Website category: university
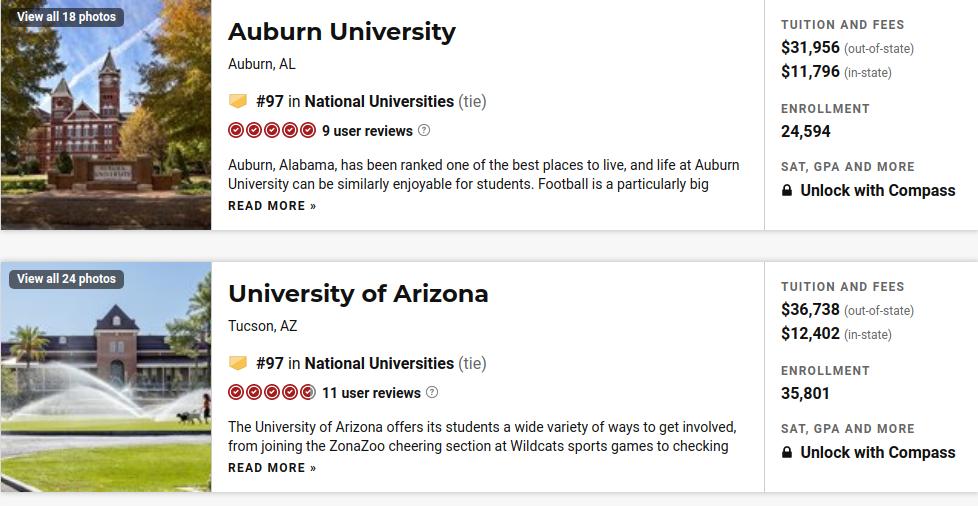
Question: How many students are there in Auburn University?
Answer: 24,594

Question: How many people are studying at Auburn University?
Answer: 24,594

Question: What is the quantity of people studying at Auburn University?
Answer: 24,594

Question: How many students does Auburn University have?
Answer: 24,594

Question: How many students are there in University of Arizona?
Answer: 35,801

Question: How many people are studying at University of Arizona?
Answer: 35,801

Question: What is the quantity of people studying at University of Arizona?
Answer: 35,801

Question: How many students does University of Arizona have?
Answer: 35,801

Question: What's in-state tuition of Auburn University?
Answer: $11,796

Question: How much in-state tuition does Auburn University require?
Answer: $11,796

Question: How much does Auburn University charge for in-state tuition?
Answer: $11,796

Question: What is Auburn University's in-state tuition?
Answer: $11,796

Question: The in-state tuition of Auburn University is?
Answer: $11,796

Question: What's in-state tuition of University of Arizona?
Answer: $12,402

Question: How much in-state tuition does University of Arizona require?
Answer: $12,402

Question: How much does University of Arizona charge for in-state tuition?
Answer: $12,402

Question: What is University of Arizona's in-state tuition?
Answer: $12,402

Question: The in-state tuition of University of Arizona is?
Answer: $12,402

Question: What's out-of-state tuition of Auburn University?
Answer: $31,956

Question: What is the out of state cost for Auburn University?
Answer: $31,956

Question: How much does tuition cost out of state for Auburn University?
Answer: $31,956

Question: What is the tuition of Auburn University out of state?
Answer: $31,956

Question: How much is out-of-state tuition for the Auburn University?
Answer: $31,956

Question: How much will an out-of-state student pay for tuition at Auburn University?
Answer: $31,956

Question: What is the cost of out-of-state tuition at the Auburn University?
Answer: $31,956

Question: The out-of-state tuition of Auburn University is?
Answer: $31,956

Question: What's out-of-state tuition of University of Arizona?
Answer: $36,738

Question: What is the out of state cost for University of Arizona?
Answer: $36,738

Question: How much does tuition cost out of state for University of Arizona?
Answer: $36,738

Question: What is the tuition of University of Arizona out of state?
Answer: $36,738

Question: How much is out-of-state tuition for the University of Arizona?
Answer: $36,738

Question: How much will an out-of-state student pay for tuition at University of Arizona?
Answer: $36,738

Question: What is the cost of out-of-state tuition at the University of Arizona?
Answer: $36,738

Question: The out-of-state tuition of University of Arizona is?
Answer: $36,738

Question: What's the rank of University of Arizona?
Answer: #97

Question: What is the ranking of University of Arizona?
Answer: #97

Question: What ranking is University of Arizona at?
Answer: #97

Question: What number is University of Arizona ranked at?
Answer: #97

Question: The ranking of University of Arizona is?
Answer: #97

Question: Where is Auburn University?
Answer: Auburn, AL

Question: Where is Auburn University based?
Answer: Auburn, AL

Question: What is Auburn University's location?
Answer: Auburn, AL

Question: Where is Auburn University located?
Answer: Auburn, AL

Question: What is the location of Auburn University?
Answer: Auburn, AL

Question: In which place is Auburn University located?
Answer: Auburn, AL

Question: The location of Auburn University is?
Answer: Auburn, AL

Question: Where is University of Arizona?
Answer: Tucson, AZ

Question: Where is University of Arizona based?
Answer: Tucson, AZ

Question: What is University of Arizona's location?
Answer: Tucson, AZ

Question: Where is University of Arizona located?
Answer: Tucson, AZ

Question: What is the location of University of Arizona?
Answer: Tucson, AZ

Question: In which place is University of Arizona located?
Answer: Tucson, AZ

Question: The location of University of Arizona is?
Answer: Tucson, AZ

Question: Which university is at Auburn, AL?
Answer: Auburn University

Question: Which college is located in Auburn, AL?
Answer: Auburn University

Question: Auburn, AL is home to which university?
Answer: Auburn University

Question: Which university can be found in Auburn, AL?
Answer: Auburn University

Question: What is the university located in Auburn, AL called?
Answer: Auburn University

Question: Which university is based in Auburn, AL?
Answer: Auburn University

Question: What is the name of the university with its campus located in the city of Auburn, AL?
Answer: Auburn University

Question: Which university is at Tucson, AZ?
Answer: University of Arizona

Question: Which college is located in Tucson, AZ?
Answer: University of Arizona

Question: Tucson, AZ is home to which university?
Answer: University of Arizona

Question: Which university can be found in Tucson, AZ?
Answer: University of Arizona